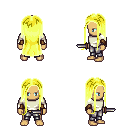
a pixel art fantasy rpg character, male body template, human, tanned skin, white long-sleeve shirt, metal pants, gold extra-long hairstyle, cloth bracers, dagger, four views (front, back, left, right), 2x2 character sprite sheet, small pixel art, hard edges, no anti-aliasing